Field crop: maize
Growth stage: 2
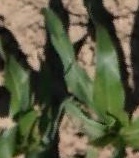
Species: maize